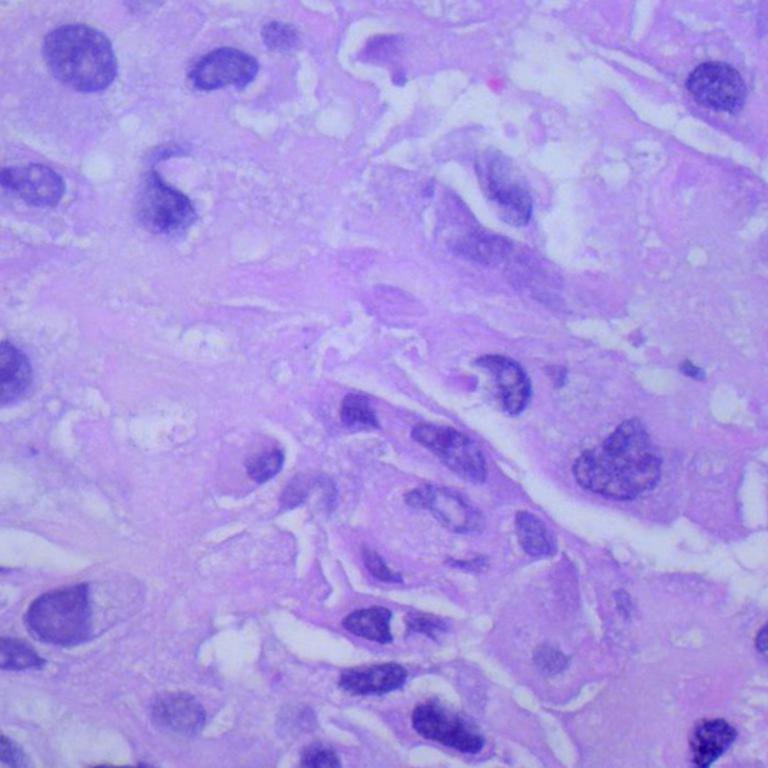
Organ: lung
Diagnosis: squamous carcinomas